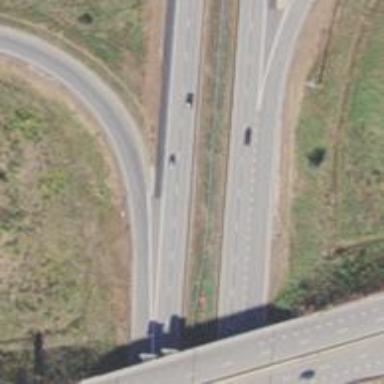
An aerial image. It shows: Motorway junction.